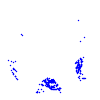
Particle: pion